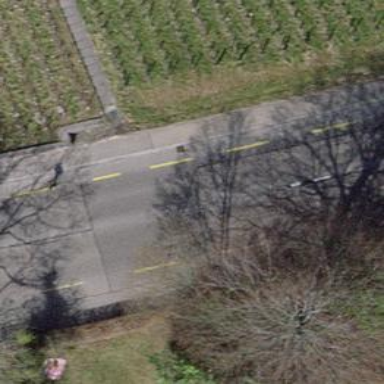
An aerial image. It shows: Road with steps.